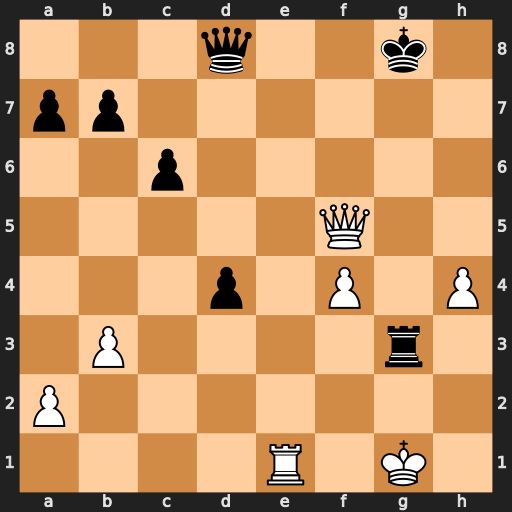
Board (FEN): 3q2k1/pp6/2p5/5Q2/3p1P1P/1P4r1/P7/4R1K1
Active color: w
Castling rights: -
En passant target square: -
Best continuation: Kf2 Rg7 Qh5